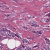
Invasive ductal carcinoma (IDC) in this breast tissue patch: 1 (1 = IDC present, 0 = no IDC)